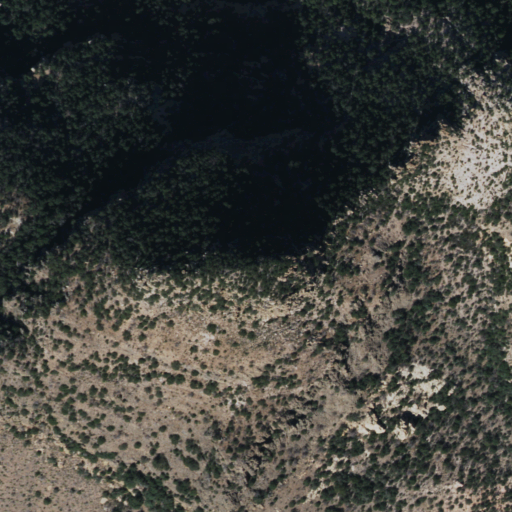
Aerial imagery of mountain in Arizona named Javelina Peak containing evergreen forest and shrub